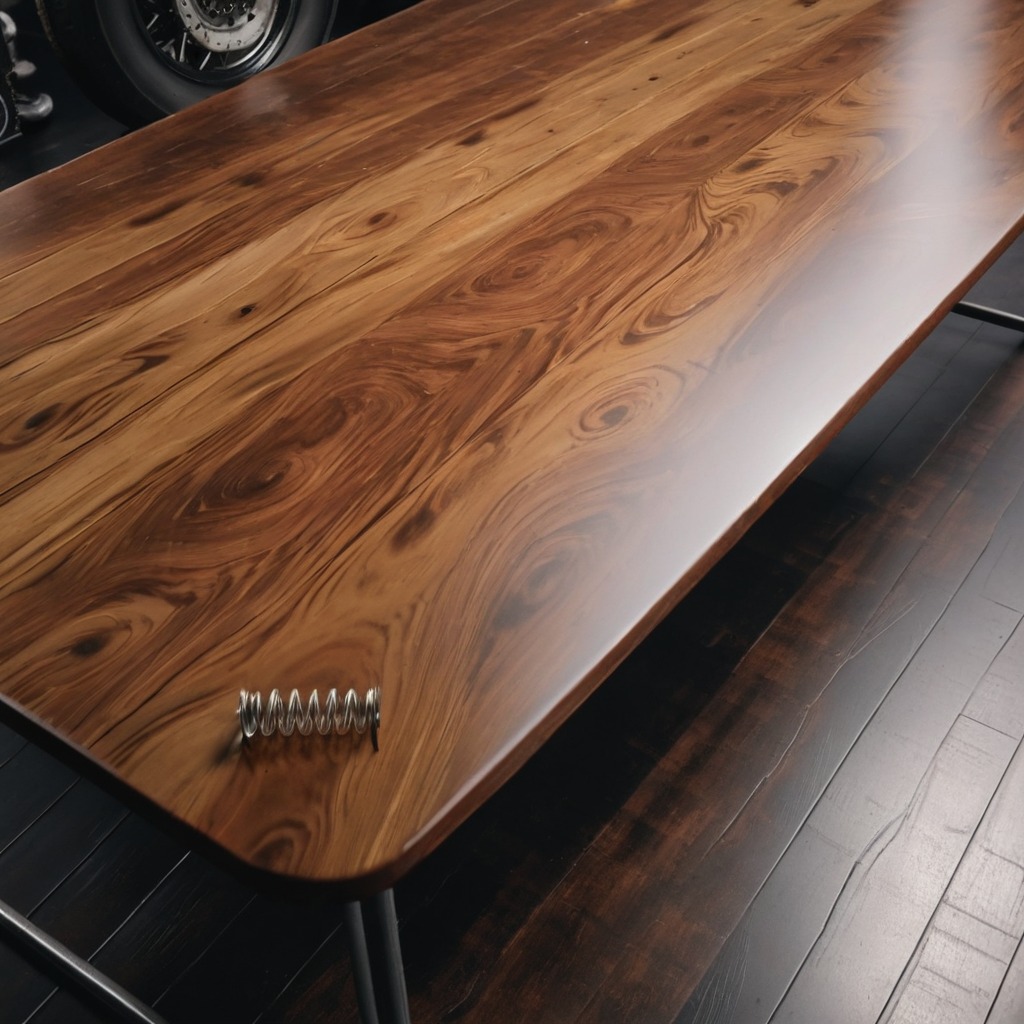
A coiled metal spring is lying on an oil-spilled wooden table in a vintage motorcycle garage.